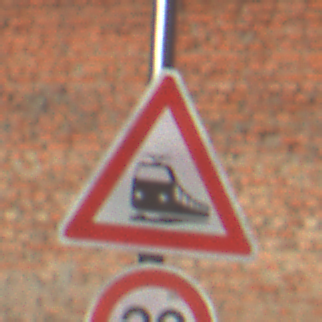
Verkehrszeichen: Bahnuebergang
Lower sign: Geschwindigkeit20
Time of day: MorningAfternoon
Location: Outdoor (Suburban)
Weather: PartlyCloudy
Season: NotSpecified
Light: Natural